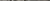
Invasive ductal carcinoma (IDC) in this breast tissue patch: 0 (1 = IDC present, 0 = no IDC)